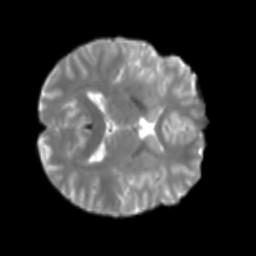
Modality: T2w
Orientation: axial
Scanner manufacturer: siemens
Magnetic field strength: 3 T
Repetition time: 4 s
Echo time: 0.0594 s